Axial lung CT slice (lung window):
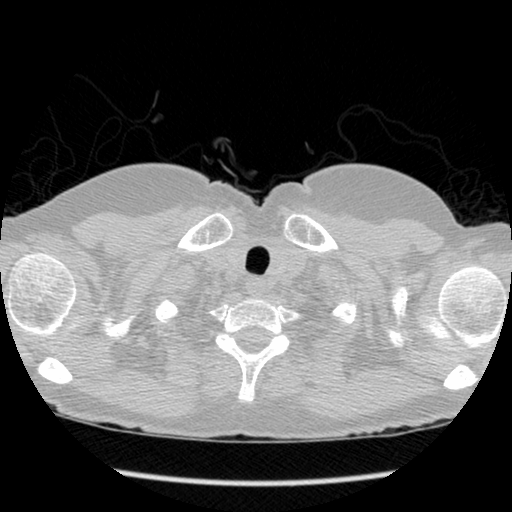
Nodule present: no